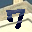
Label: 7